Interaction volume radius: 10 \u00c5
Interaction volume height: 40 \u00c5
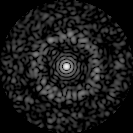
Disorder parameter: 0.8265